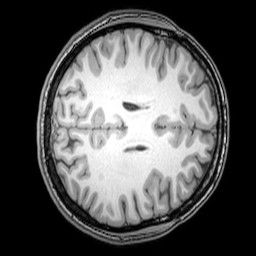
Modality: T1w
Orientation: axial
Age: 24
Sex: female
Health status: healthy
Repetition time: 0.081 s
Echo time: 0.037 s